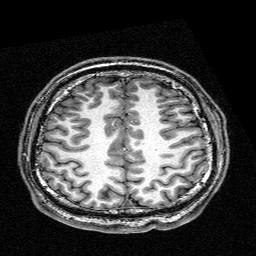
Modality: T1w
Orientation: coronal
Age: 21
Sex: male